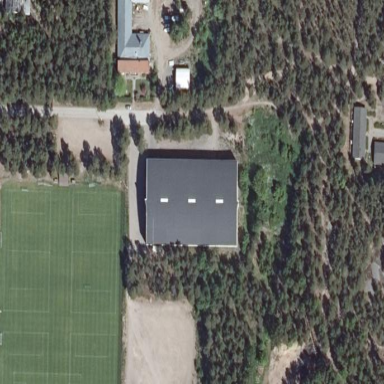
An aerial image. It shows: Sports center building dedicated to tennis.